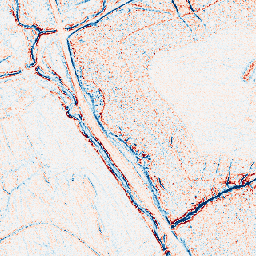
Category: edge_preserving
Decomposition family: bilateral
Decomposition parameters: d: 5
sigma_color: 150
sigma_space: 75
Upsampling method: nearest
Upsampling parameters: scale: 4
Upsampling scale: 4